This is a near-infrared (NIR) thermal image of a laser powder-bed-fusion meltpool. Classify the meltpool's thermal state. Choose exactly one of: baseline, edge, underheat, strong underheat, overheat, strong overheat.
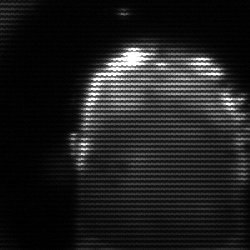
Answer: baseline